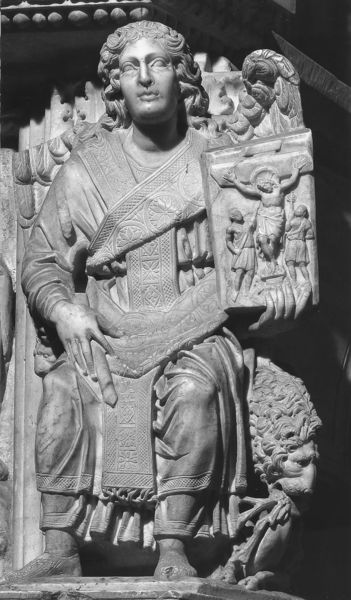
Titel: Kanzel
Künstler: Niccolò Pisano
Standort: Pisa, Baptisterium (EU - I - Toskana)
Schlagwörter: mann, marmor, stuhl, dach, gebäude, jung, architektur, stein, bildnis, hände, kirche, figur, gewand, haare, sitzend, locken, engel, skulptur, statue, füße, lanze, stola, eisen, kreuz, römer, christus, jesus, kreuzigung, heiliger, speer, gekreuzigt, petrus, fromm, schergen